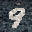
Label: 9